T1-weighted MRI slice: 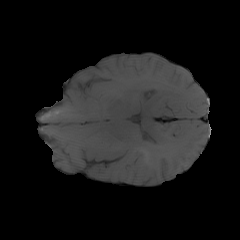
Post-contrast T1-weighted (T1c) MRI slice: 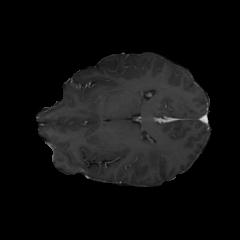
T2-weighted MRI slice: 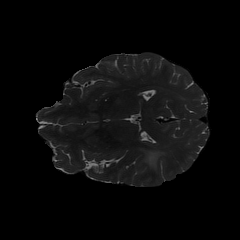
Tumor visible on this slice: yes